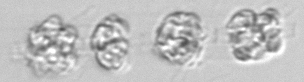
Label: Leptocylindrus_mediterraneus